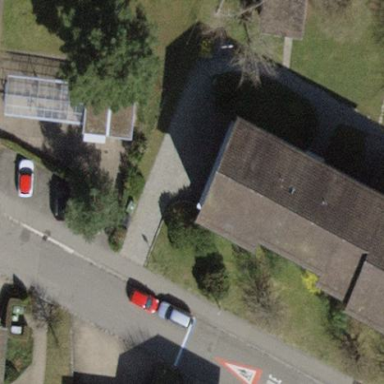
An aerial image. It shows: Building with pitched roof.